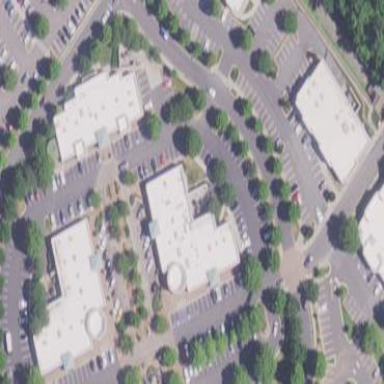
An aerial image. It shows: Retail building.